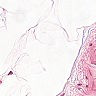
Metastatic tissue present: no